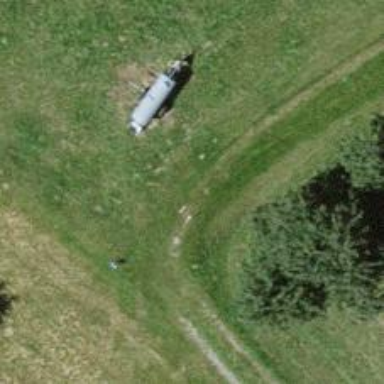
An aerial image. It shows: Path covered with grass.